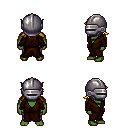
a pixel art fantasy rpg character, male body template, orc, green skin, brown robe, metal pants, blonde loose hair, metal helm, four views (front, back, left, right), 2x2 character sprite sheet, small pixel art, hard edges, no anti-aliasing